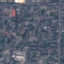
Label: Residential